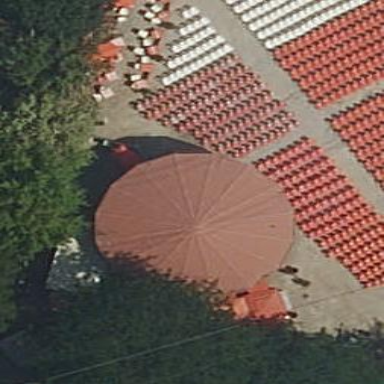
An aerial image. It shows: Bandstand on the roof of building.